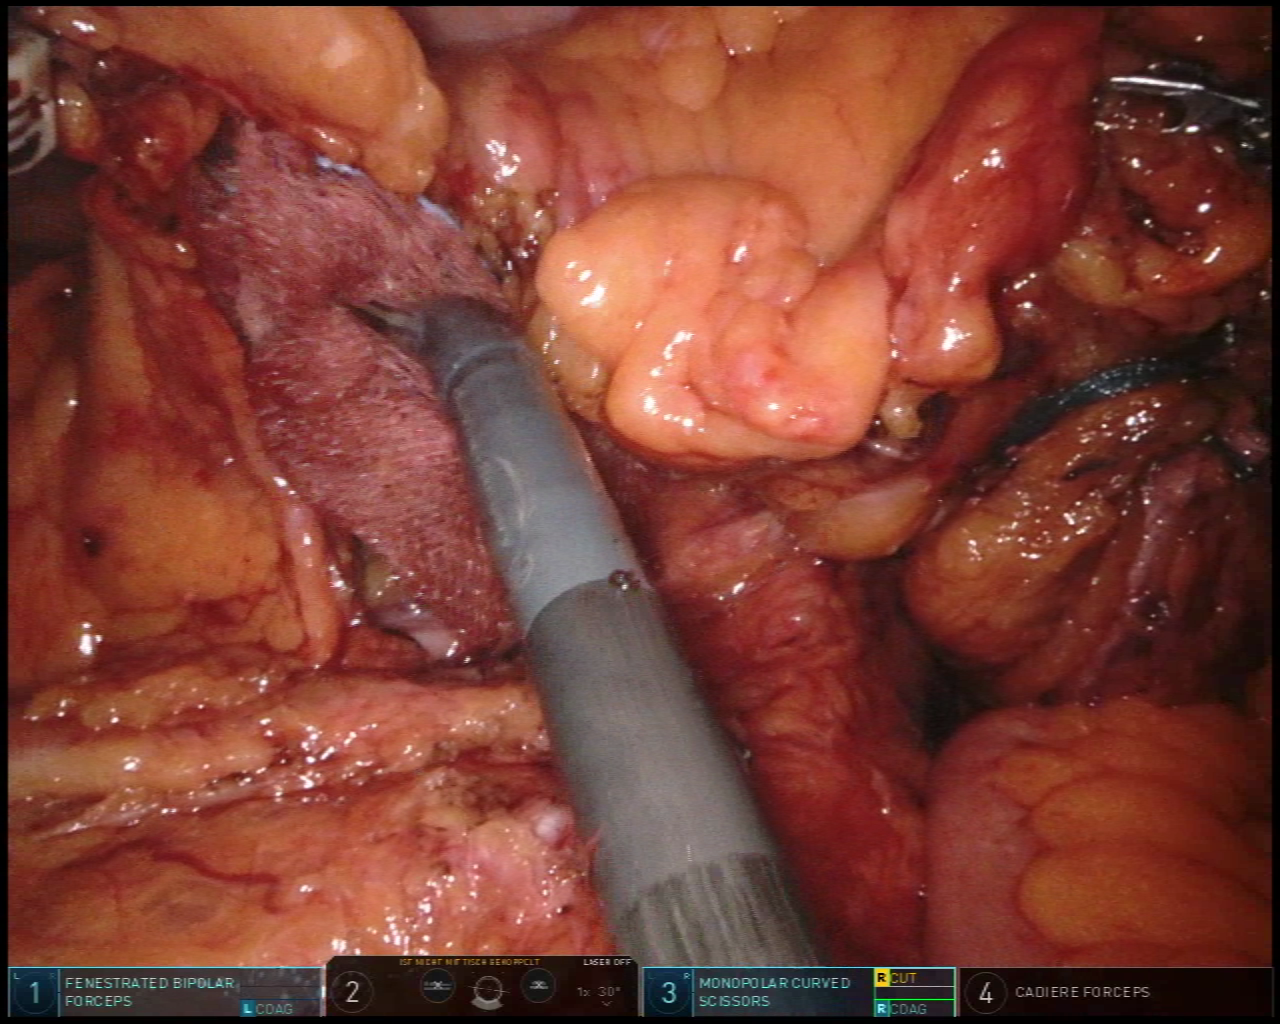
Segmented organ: ureter
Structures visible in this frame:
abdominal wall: yes
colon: no
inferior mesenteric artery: no
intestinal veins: no
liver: no
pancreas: no
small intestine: yes
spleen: no
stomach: no
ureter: yes
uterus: no
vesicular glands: no